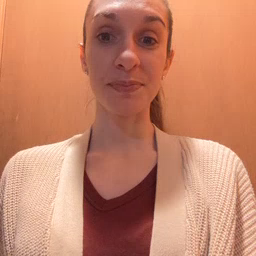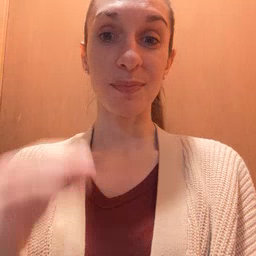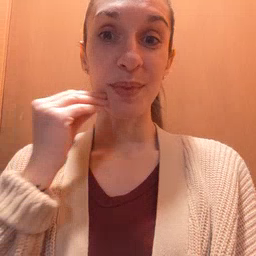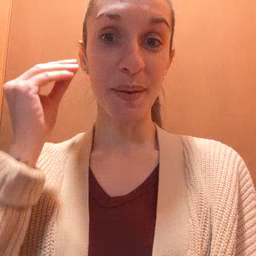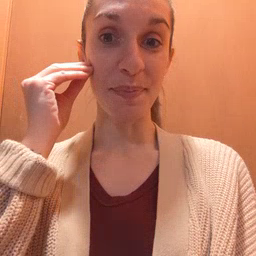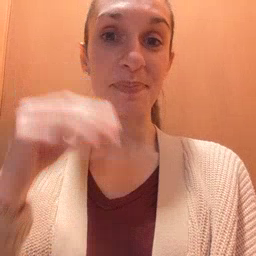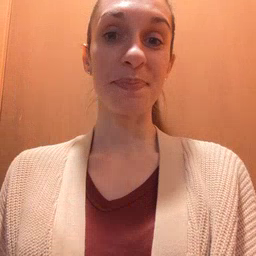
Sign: home